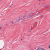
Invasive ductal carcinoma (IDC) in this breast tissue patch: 1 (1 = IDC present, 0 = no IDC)